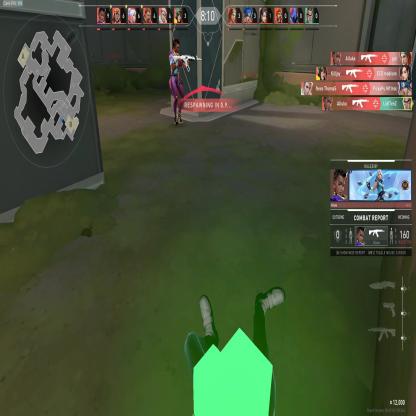
Label: enemy